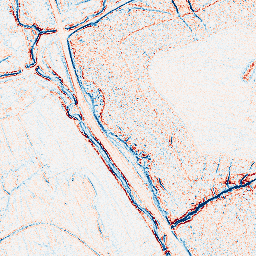
Category: edge_preserving
Decomposition family: bilateral
Decomposition parameters: d: 5
sigma_color: 75
sigma_space: 100
Upsampling method: quartic
Upsampling parameters: scale: 4
Upsampling scale: 4